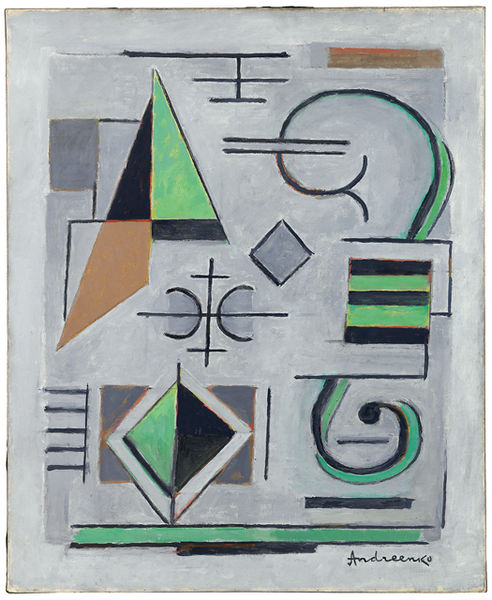
Titel: Abstract Composition
Künstler: Mikhail Andreenko
Standort: Amherst (Massachusetts, USA)
Institution: Mead Art Museum, Amherst College
Schlagwörter: blue, red, white, black, gray, green, grey, modern, painting, pink, brown, orange, flat, line, outline, cross, swirl, abstract, music, arc, design, rectangle, square, colors, signature, geometric, lines, shapes, impressionist, stripes, shade, cubism, paint, simple, dutch, composition, organge, page, round, swirls, shape, curves, bauhaus, triangle, boring, crosses, shades, curve, curly, straight, diamond, signed, cool, name, neutral, r, rhombus, curved, andreem, parallel, signiture, abstracts, a, bland, rhomb, twirled, handmade, andre, spripes, quadrange, andreeas, andreenco, andreen, andreenico